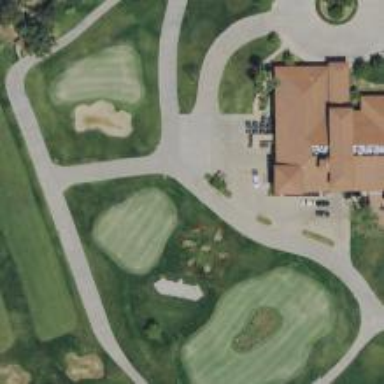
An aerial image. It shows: Service road designated as golf cart path.